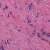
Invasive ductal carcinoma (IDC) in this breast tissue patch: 1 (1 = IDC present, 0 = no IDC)